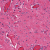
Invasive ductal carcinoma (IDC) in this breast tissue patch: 0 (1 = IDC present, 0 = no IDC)